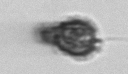
Label: Syracosphaera_pulchra